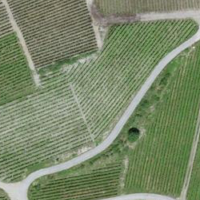
EUNIS habitat code: 40
Species observed at this site:
Galium mollugo